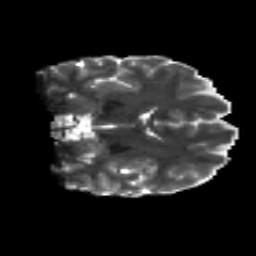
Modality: T2w
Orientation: coronal
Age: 18
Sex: female
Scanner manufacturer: siemens
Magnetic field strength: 3 T
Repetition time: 8.8 s
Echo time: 0.085 s